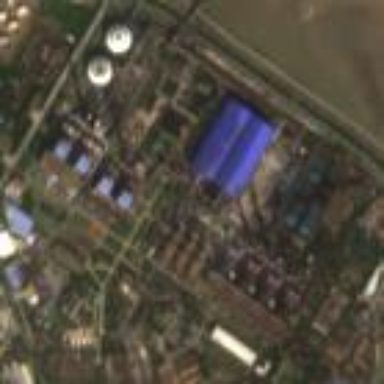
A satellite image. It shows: Industrial area with coal-powered plant.